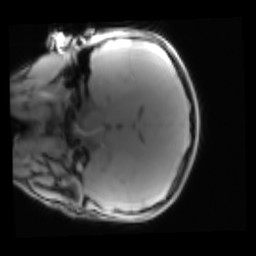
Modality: PDw
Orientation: coronal
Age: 12
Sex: male
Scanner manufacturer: siemens
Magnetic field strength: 3 T
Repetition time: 0.25 s
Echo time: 0.00103 s